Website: macys
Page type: gifting
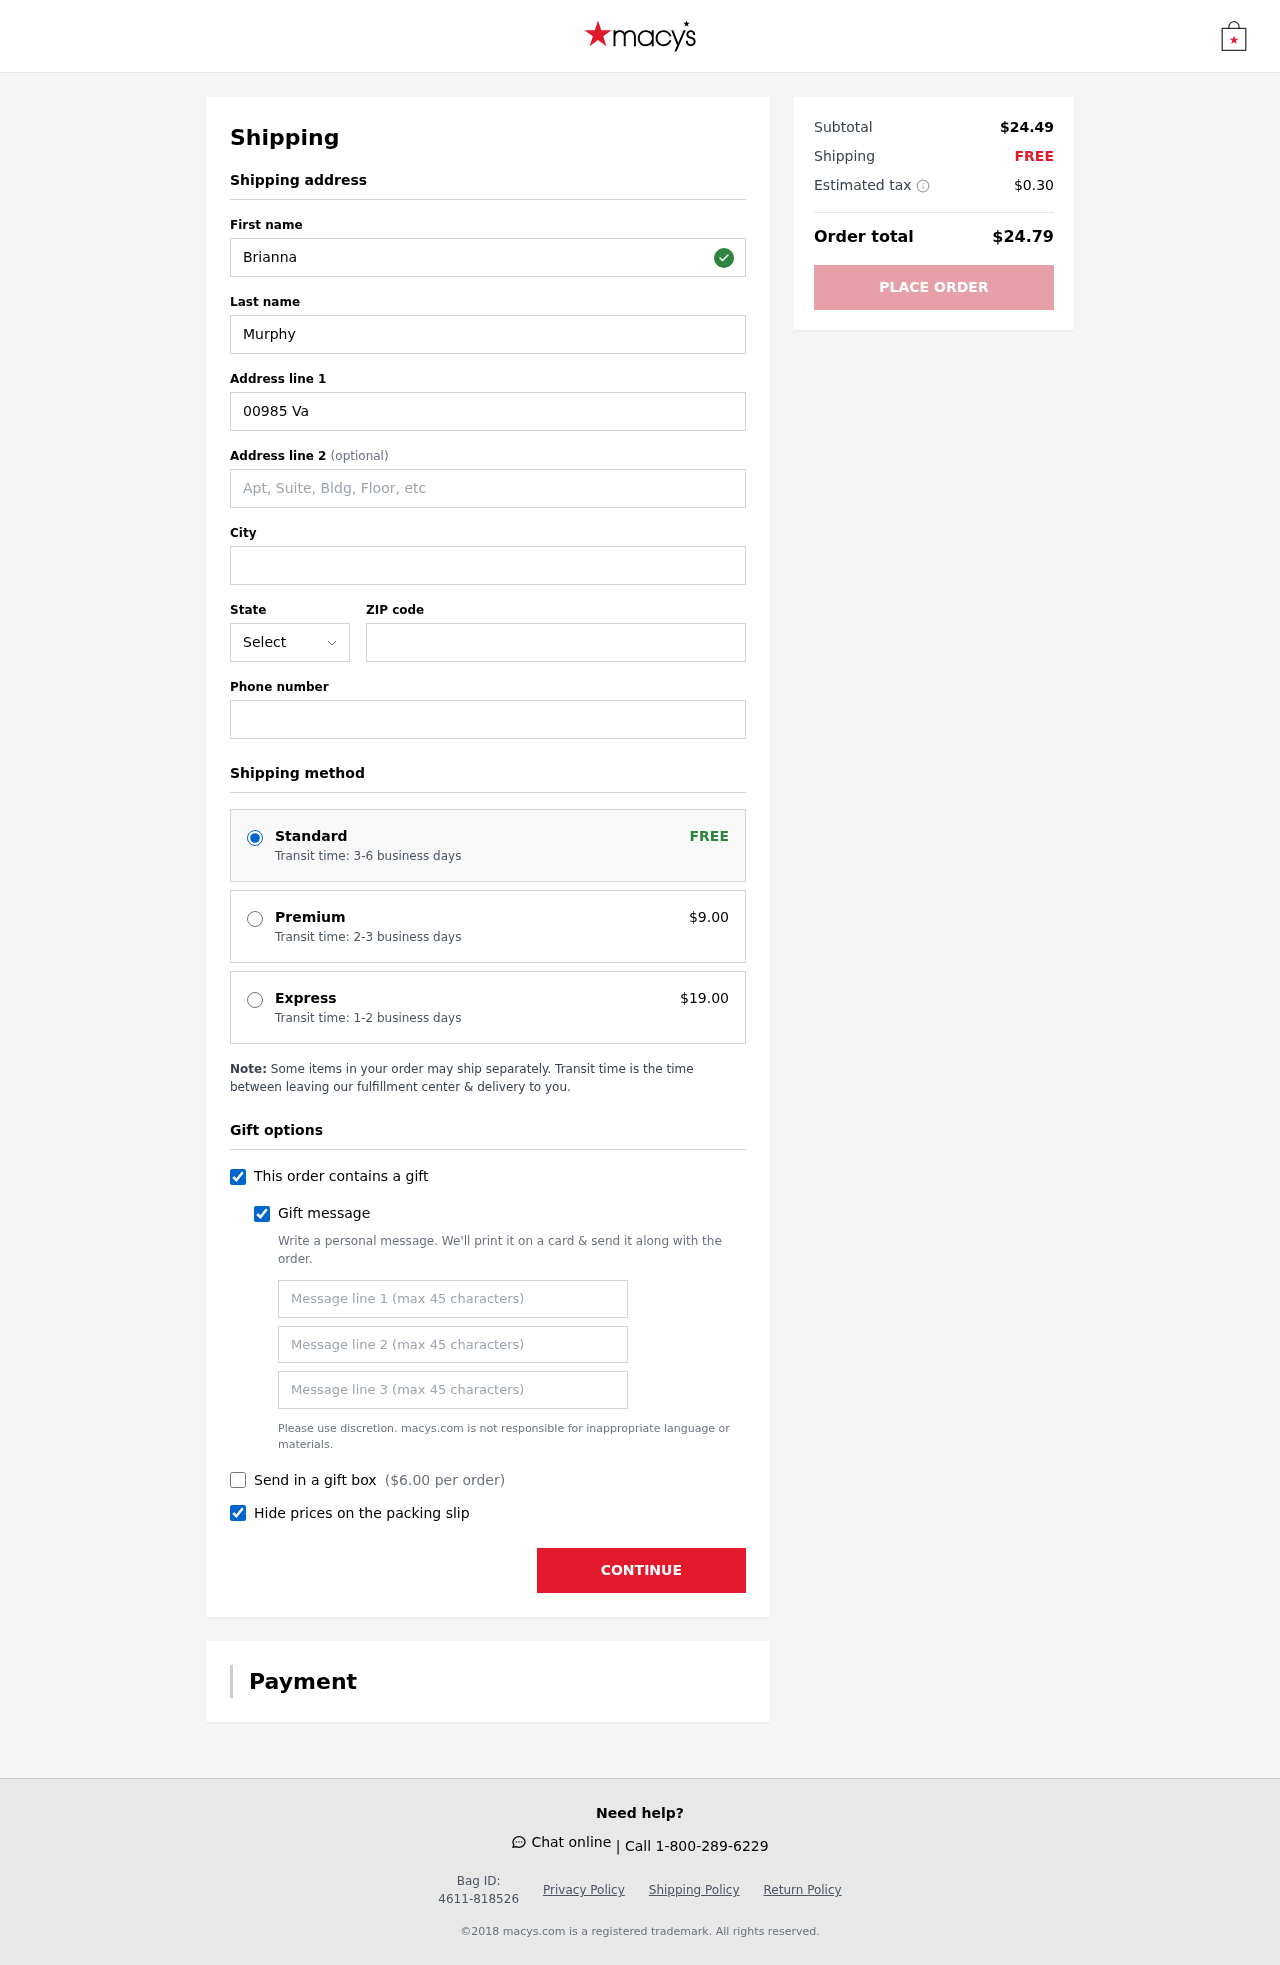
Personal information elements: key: PII_STATE_ABBR
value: CO
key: PII_FIRSTNAME
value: Brianna
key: PII_LASTNAME
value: Murphy
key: PII_STREET
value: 00985 Vanessa Plains
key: PII_CITY
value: Christineshire
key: PII_POSTCODE
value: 39343
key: PII_PHONE
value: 8854037786
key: PII_GIFT_MESSAGE
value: Hey Javier! I saw these comfy maroon flip-flops and instantly thought of you—perfect for those warm beach days we always talk about! Enjoy some sun and relaxation!  Brianna
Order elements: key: ORDER_SHIPPING_STANDARD
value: Transit time: 3-6 business days
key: ORDER_SHIPPING_PREMIUM
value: Transit time: 2-3 business days
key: ORDER_SHIPPING_PREMIUM_PRICE
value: $9.00
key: ORDER_SHIPPING_EXPRESS
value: Transit time: 1-2 business days
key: ORDER_SHIPPING_EXPRESS_PRICE
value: $19.00
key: ORDER_GIFT_BOX_PRICE
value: $6.00
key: ORDER_SUBTOTAL
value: $24.49
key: ORDER_SHIPPING_COST
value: FREE
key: ORDER_TAX
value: $0.30
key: ORDER_TOTAL
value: $24.79